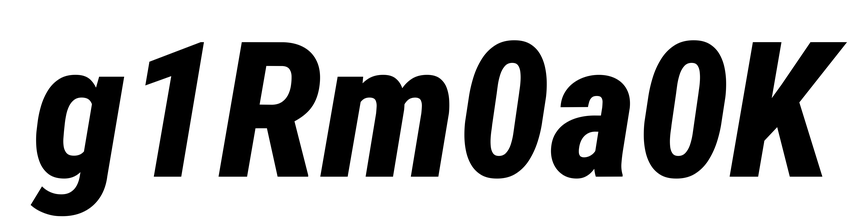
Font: Roboto-Italic_Condensed_ExtraBold_Italic